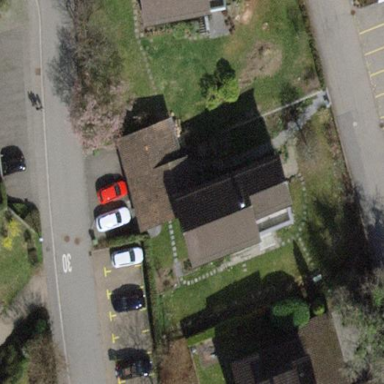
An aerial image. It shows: Gabled roof house.